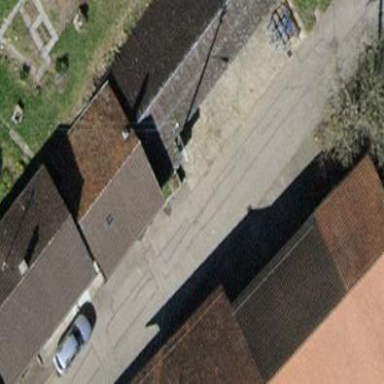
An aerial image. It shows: Gabled roof on farm auxiliary building.